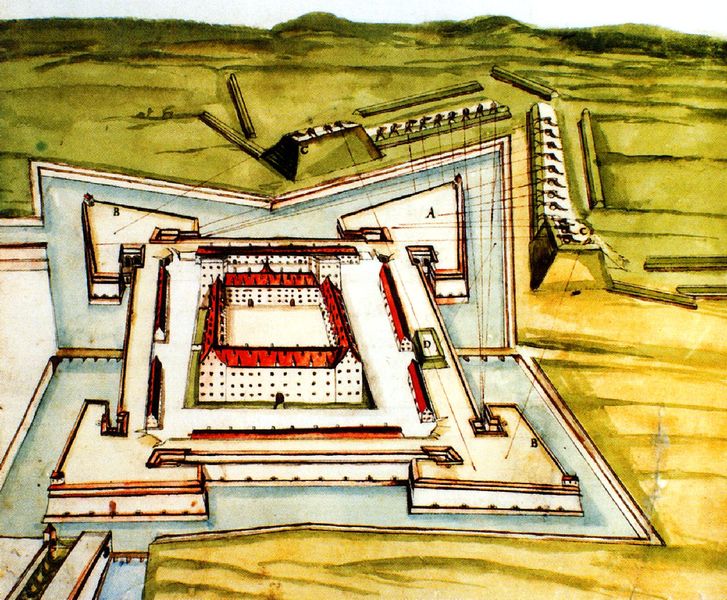
Titel: Schloss und Zitadelle Jülich
Künstler: Herzog Wilhelm V. von Kleve-Jülich-Berg
Standort: Jülich (EU - D - NRW)
Schlagwörter: gemälde, wasser, weiß, gelb, landschaft, stadt, schwarz, skizze, zeichnung, gebäude, rot, schloss, wiese, malerei, bild, häuser, brücke, kanal, ansicht, mauer, hof, krieg, befestigung, innenhof, kanone, burg, türme, festung, buchstabe, graben, plan, gruen, kanonen, wasserschloss, fort, burggraben, brücken, grundriss, schuss, wall, coloriert, wassergraben, verteidigung, belagerung, wasserburg, schüsse, garnison, ho